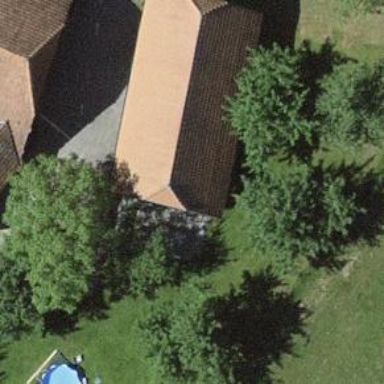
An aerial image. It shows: Rural barn.